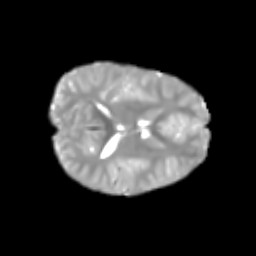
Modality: T2w
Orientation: axial
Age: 6
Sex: male
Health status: healthy